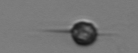
Label: Acanthoica_quattrospina